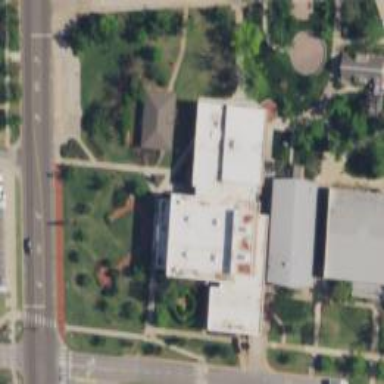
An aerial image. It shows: University building.